Question: I use library with Angular 7 (typeScript) for the first time,
for leaflet routing machine, I use this block of code, I have this error have you any idea ? :
component.ts :

'''
L.Routing.control({
waypoints: [L.latLng(48.8534, 2.3488), L.latLng(44.837789, -0.57918),],
routeWhileDragging: true,
show: true,
language: 'fr',
geocoder: L.Control.Geocoder.nominatim(),
autoRoute: true
}).addTo(this.mapInstance);
'''
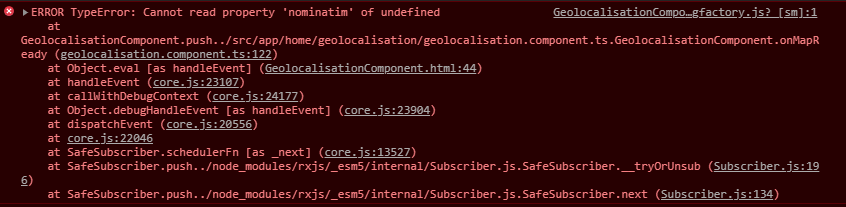
Answer: You get this error because you either have not imported the library or you have imported it but it loads after the map initialization.
Import like this:
'''
import "leaflet-routing-machine/dist/leaflet-routing-machine.css";
import "leaflet-routing-machine";
'''
and then when the component has loaded:
'''
ngOnInit() {
this.map = L.map("map").setView([51.505, -0.09], 13);
L.tileLayer("https://{s}.tile.openstreetmap.org/{z}/{x}/{y}.png", {
attribution:
'&copy; <a href="https://www.openstreetmap.org/copyright">OpenStreetMap</a> contributors'
}).addTo(this.map);
L.Routing.control({
waypoints: [L.latLng(57.74, 11.94), L.latLng(57.6792, 11.949)],
routeWhileDragging: true
}).addTo(this.map);
}
'''
<URL>
Note that because of an API limitation you should test it in a incognito browser mode sometimes to get the route.